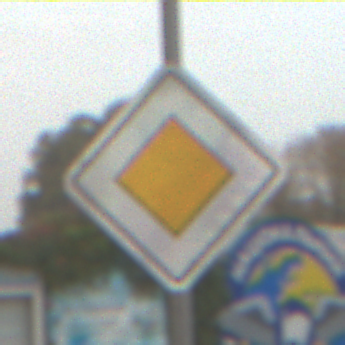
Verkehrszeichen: Vorfahrtsstrasse
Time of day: MorningAfternoon
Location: Outdoor (Suburban)
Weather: Overcast
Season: NotSpecified
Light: Natural